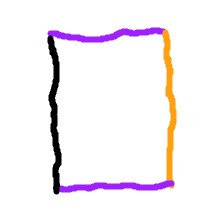
Shape: rectangle